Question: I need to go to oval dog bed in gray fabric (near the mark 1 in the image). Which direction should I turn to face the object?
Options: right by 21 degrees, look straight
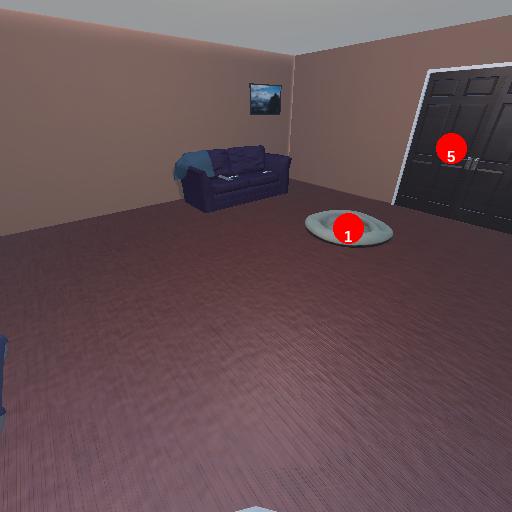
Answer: right by 21 degrees